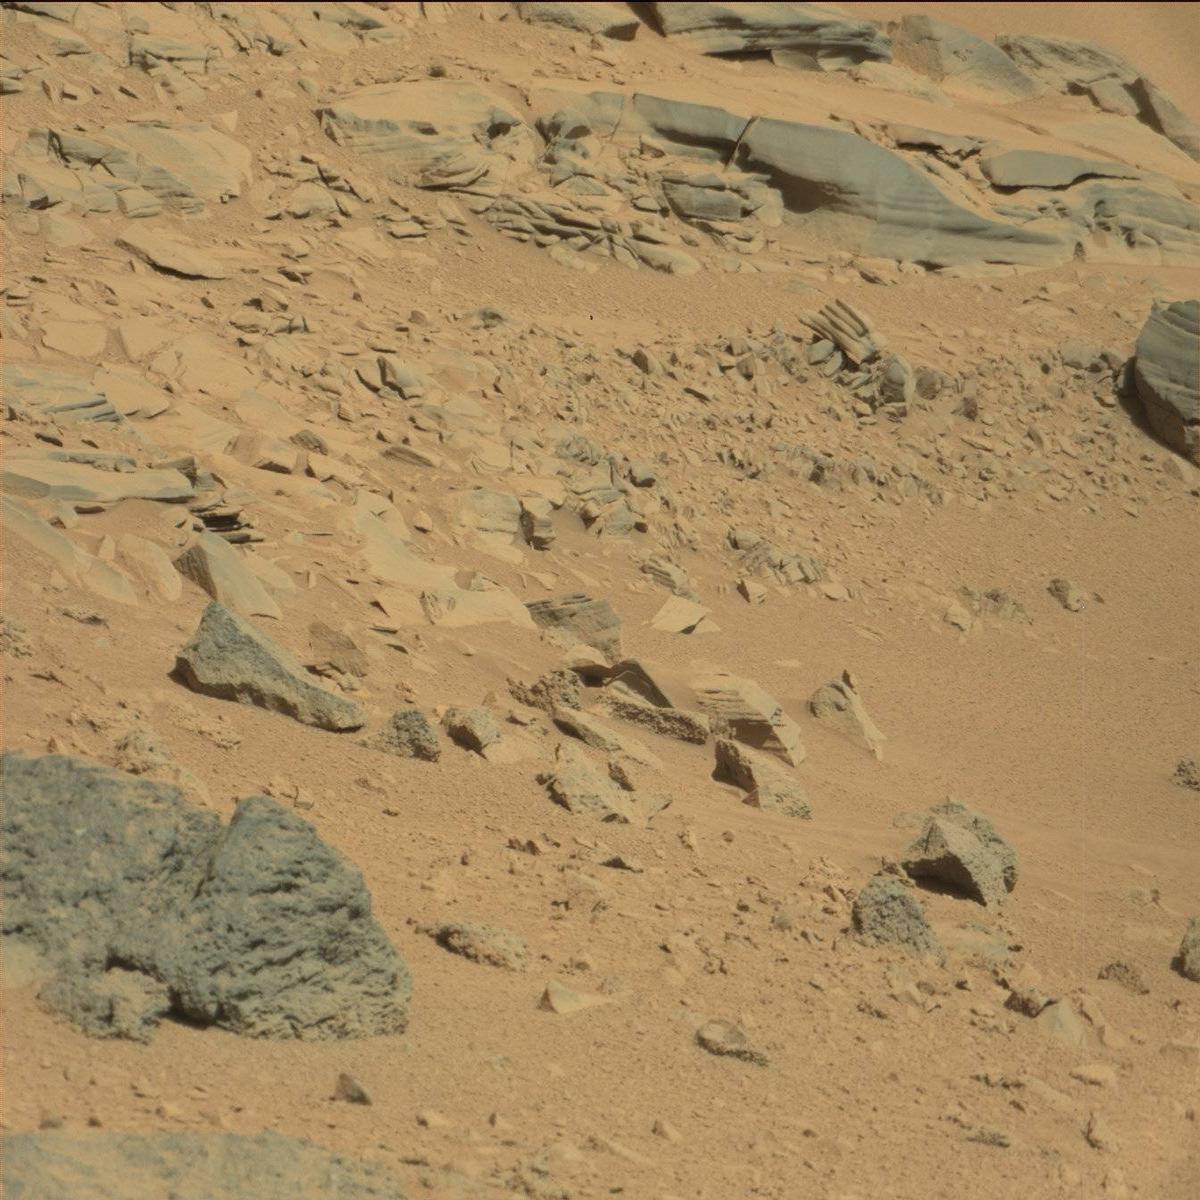
Terrain classes present: Bedrock, Sand / Soil